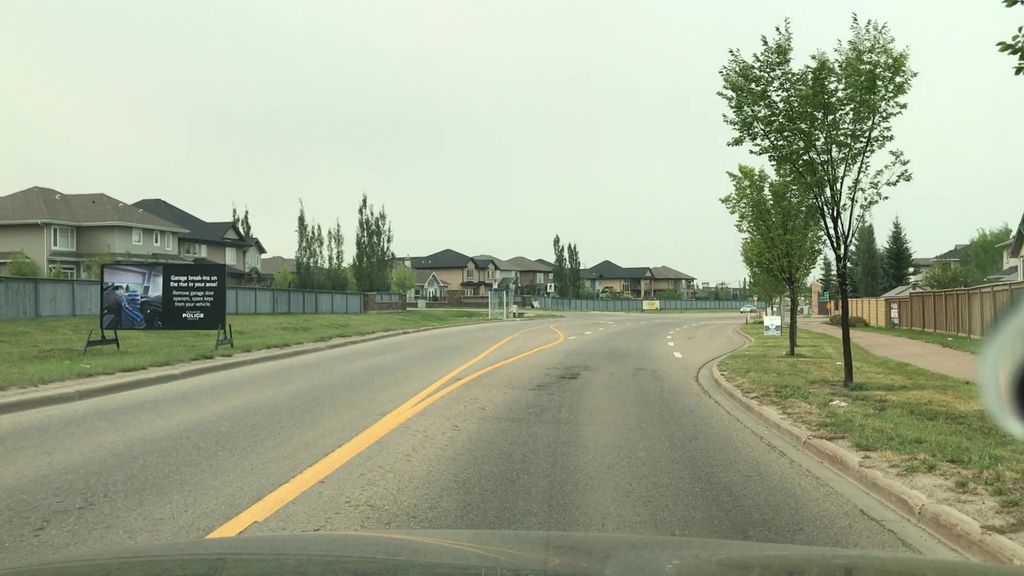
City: edmonton